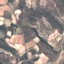
Land use / land cover: HerbaceousVegetation